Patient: sex M, age 65
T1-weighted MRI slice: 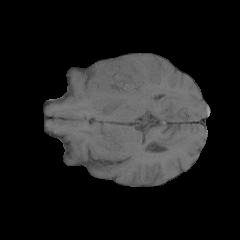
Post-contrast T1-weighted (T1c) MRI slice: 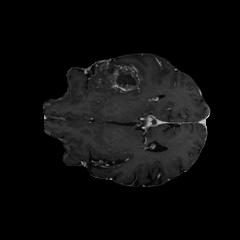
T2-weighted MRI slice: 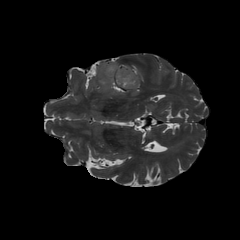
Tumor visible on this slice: yes
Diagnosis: Glioblastoma, IDH-wildtype
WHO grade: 4